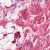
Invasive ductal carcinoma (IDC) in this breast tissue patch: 0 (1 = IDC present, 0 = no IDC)